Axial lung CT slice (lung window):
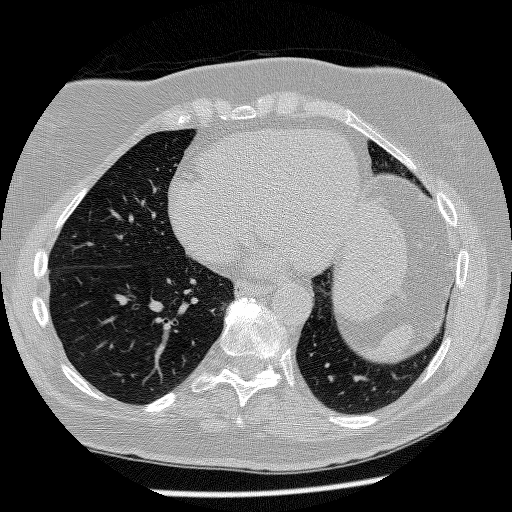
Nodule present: no